Milling tool wear sample.
Tool blade image: 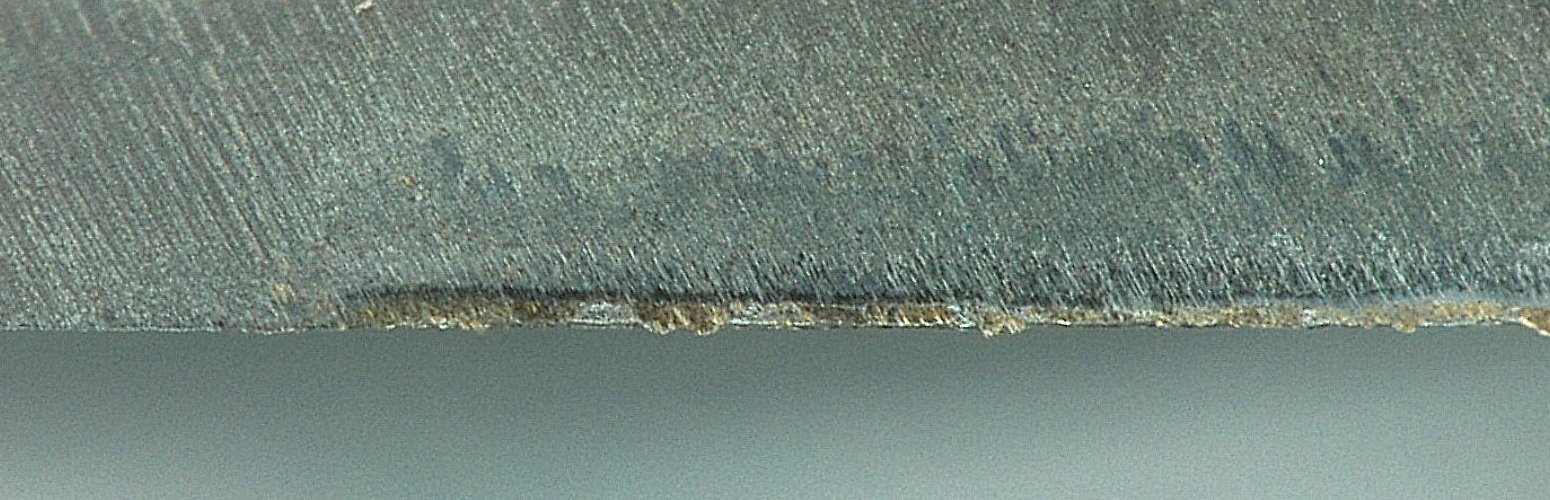
Chip image: 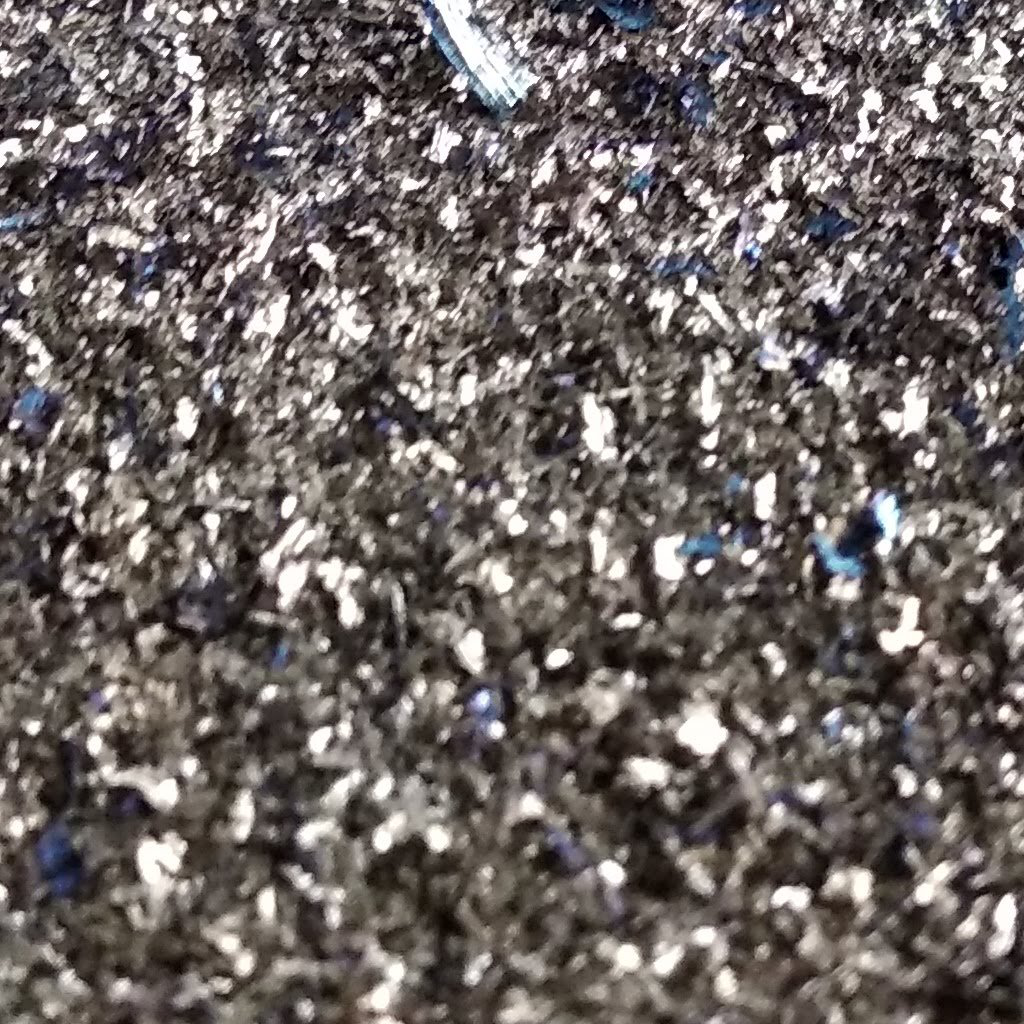
Workpiece image: 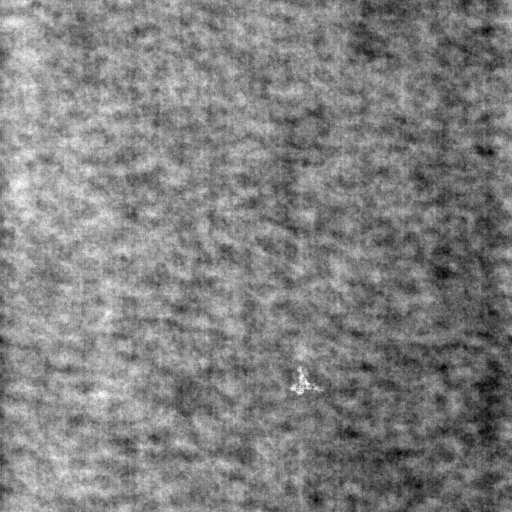
Tool wear state: used
Gaps: 21.44
Flank wear: 85.81
Overhang: 6.81
Force-signal Mel-spectrograms (X, Y, Z axes): 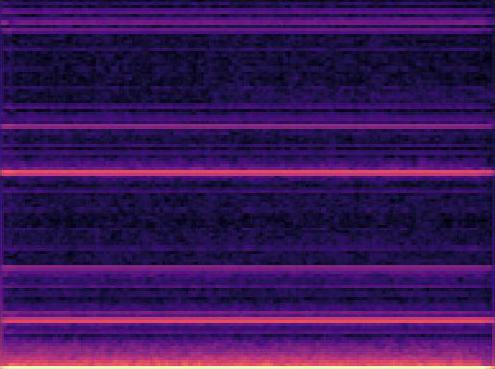 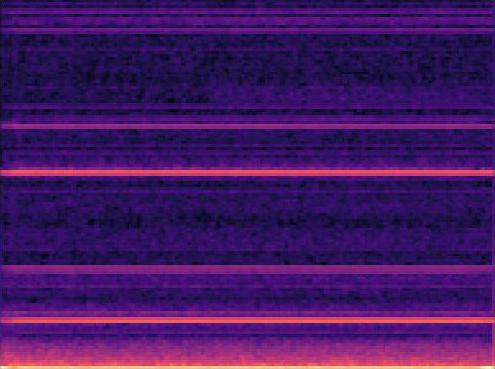 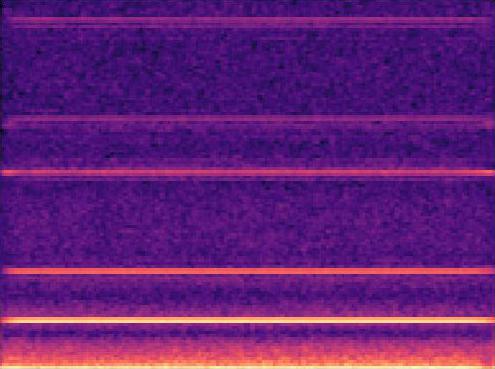
Force-signal scalograms (X, Y, Z axes): 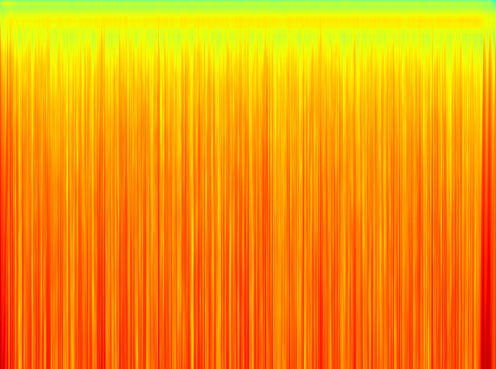 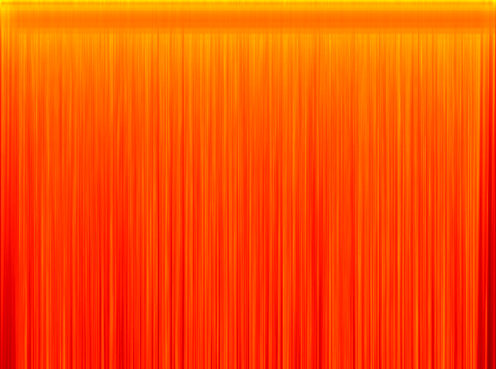 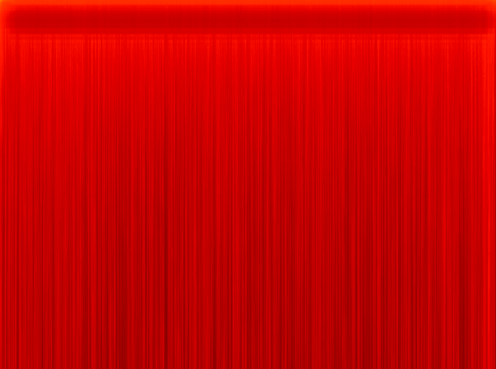
Force phase: steady_state_stabilization_wear